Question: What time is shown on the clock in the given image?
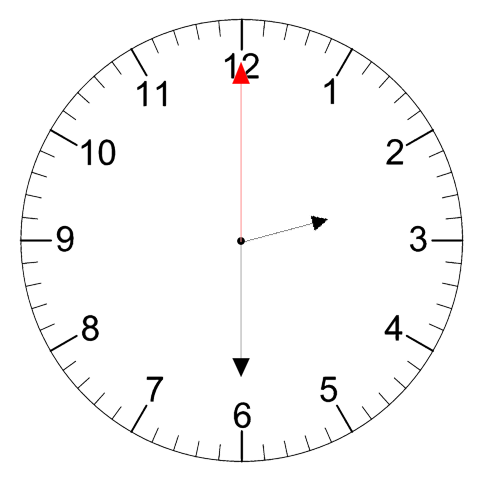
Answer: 02:30:00